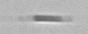
Label: Bacillariophyceae